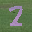
Label: 2